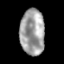
Tissue: lung
Cell type: Epithelial cells
Senescence score: 0.2216
Nuclear area (px): 1102
Mean DAPI intensity: 160.822